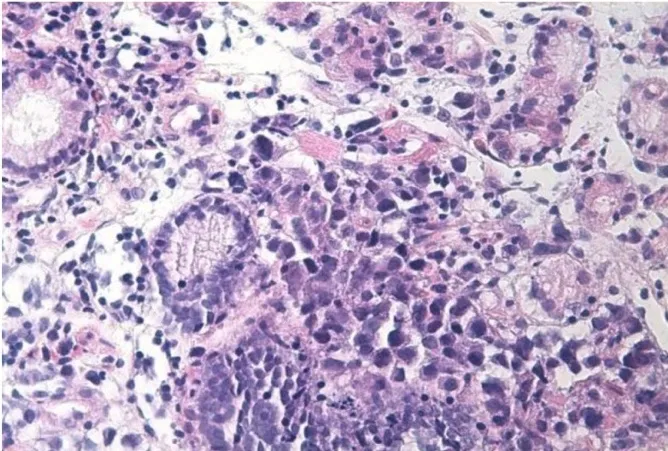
Image of gastric glands in lamina propria infiltrated by plasma cells (H&E section; 400x magnification).
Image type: pathology (h&e)